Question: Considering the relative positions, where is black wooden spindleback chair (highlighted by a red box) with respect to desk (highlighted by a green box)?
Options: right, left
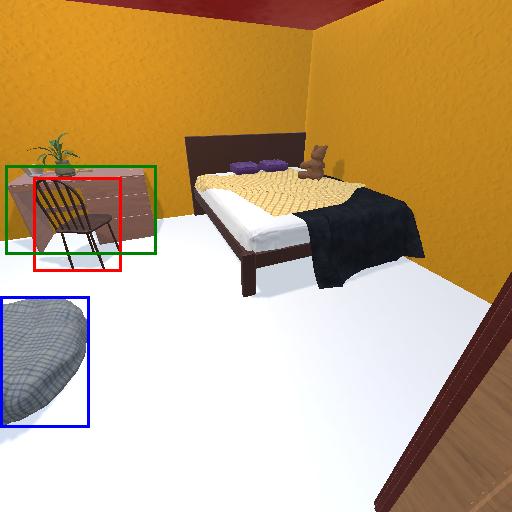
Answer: right